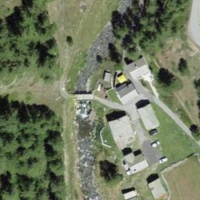
EUNIS habitat code: 31
Species observed at this site:
Eryngium alpinum